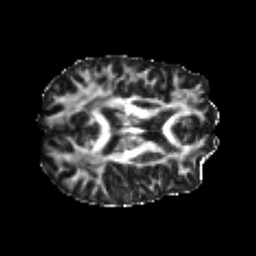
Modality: FA
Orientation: axial
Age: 20
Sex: male
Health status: healthy
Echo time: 0.074 s